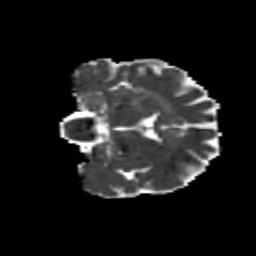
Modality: MD
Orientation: coronal
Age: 39
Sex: female
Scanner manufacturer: siemens
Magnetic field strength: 3 T
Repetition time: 8.6 s
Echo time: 0.095 s